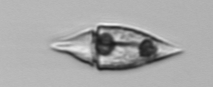
Label: Amphidinium